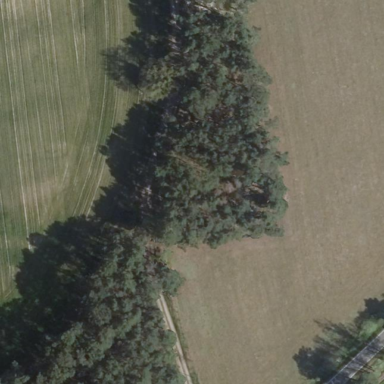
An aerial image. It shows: Forest area.